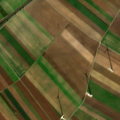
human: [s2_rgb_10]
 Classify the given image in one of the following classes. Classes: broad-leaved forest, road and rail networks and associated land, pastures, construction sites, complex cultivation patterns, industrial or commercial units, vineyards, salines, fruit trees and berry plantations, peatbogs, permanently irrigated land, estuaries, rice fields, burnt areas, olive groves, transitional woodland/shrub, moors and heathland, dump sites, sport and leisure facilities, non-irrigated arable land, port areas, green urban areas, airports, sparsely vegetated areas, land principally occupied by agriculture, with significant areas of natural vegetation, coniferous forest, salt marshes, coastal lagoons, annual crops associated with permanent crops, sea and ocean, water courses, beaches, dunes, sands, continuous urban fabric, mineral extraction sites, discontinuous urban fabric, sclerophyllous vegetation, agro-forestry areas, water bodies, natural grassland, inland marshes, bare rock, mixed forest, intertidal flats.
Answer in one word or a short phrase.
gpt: non-irrigated arable land, vineyards